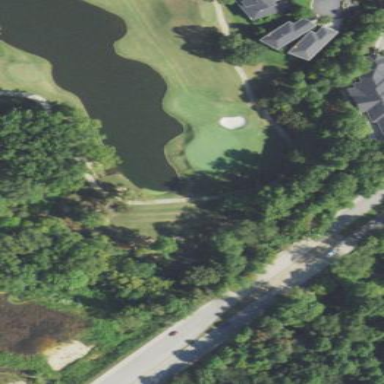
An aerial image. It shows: Water hazard in golf course. The hazard is natural water feature.